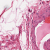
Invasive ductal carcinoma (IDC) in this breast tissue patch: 0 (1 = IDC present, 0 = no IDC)